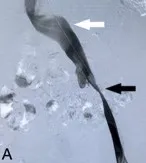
(A), Venogram demonstrated significant stenosis of the left proximal external iliac vein (black arrow) and mild stenosis of the proximal common iliac vein (white arrow).
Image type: radiology (mri)